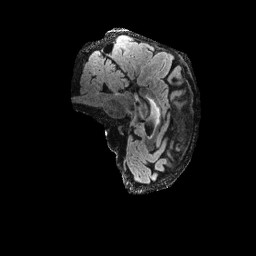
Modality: FLAIR
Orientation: sagittal
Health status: ill
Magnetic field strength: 3 T